Question: I'm using XCODE4.6, "Show Disassembly When Debugging" is unchecked.
But it is still showing assembler to me sometimes.

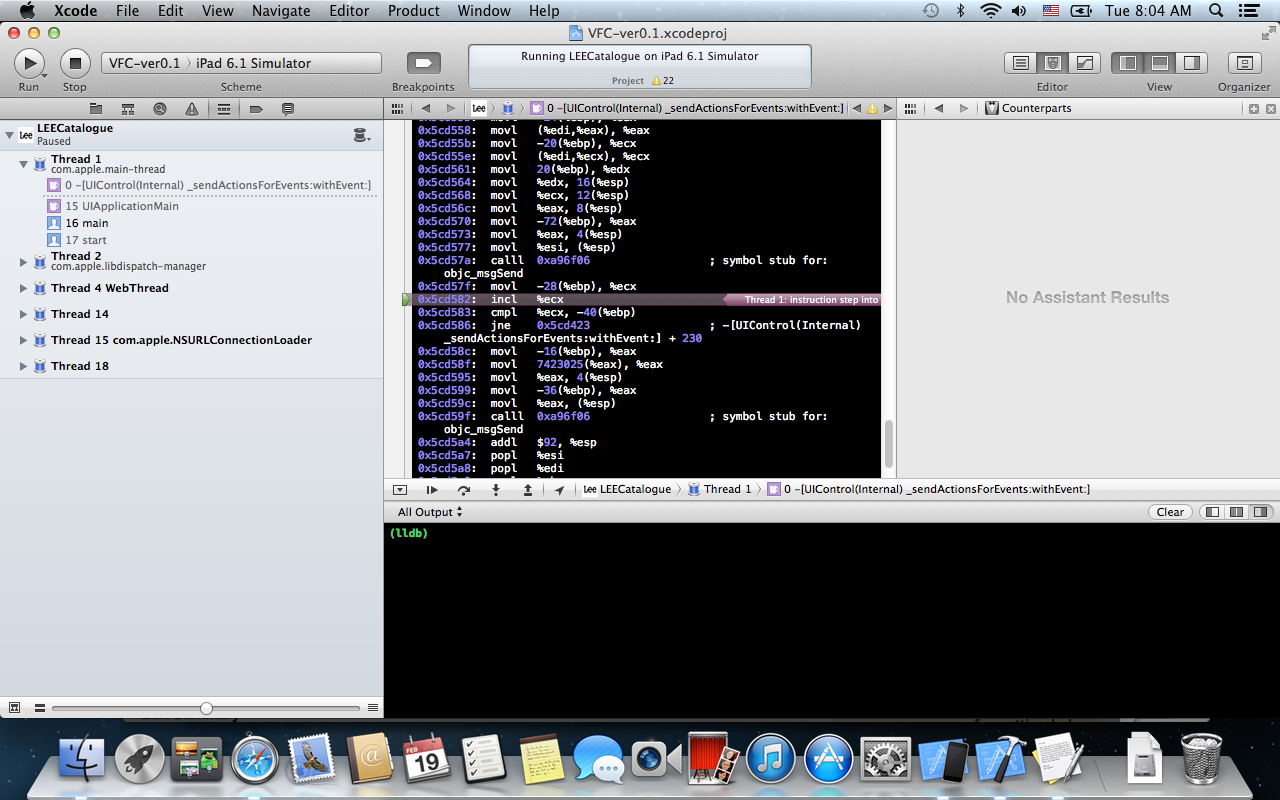
Answer: That option is for displaying the assembler of your compiled code (see the <URL>. The reason you are seeing some assembler is that you are stepping into library code for which there is no source available.